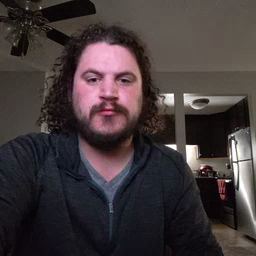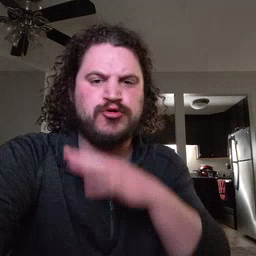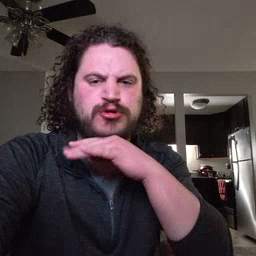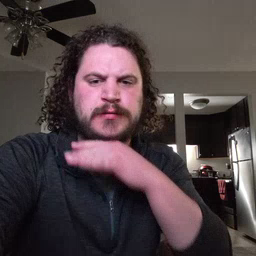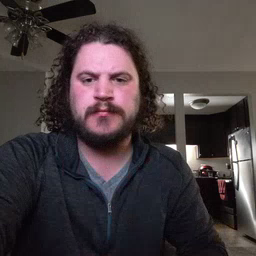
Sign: dirty